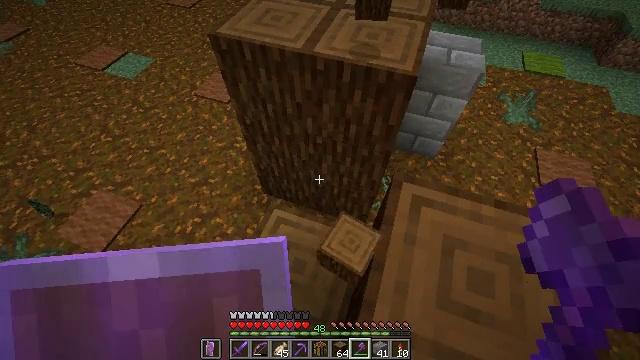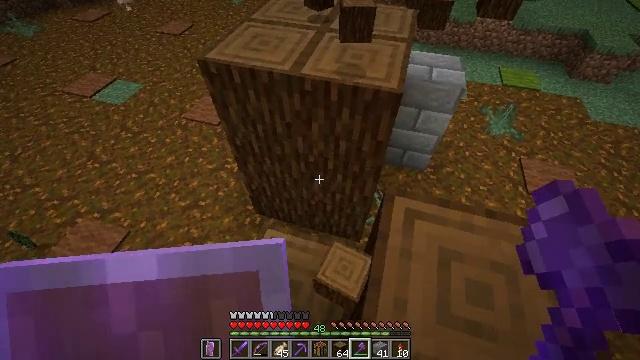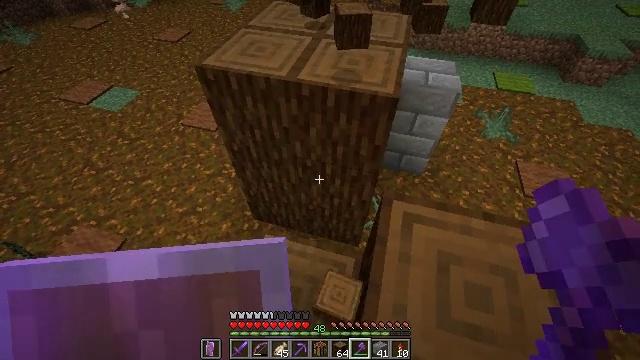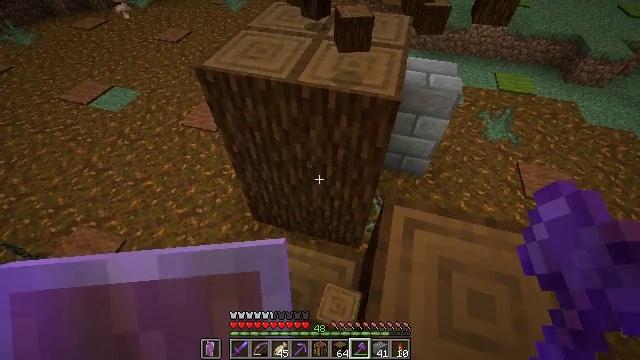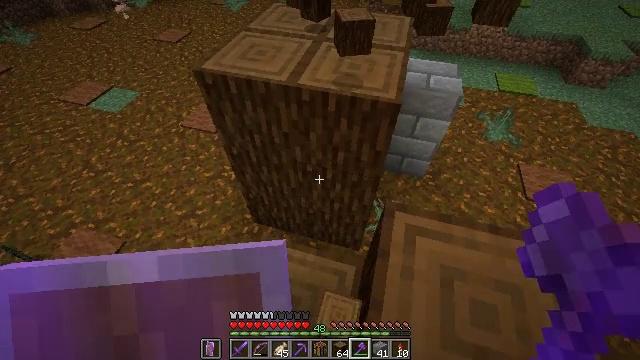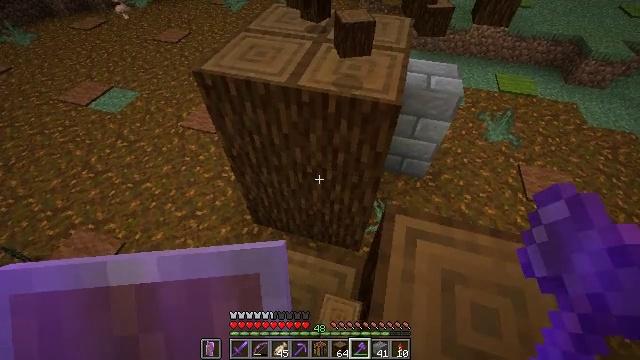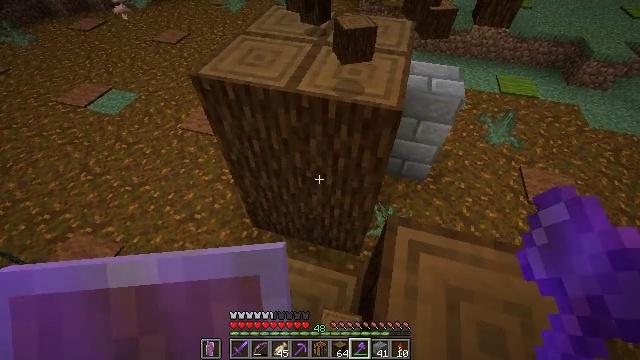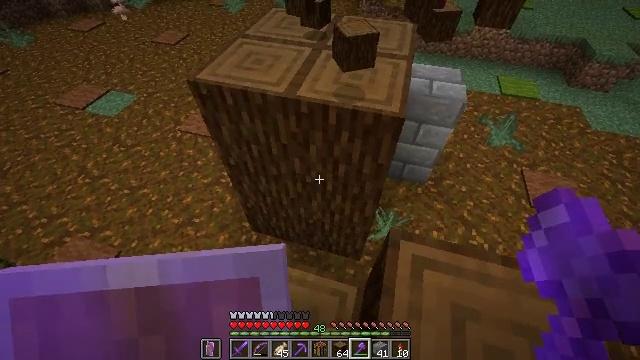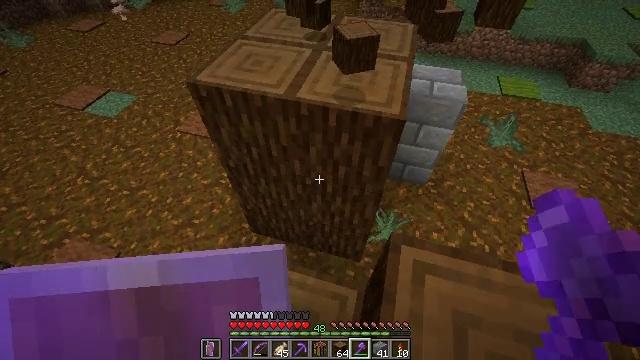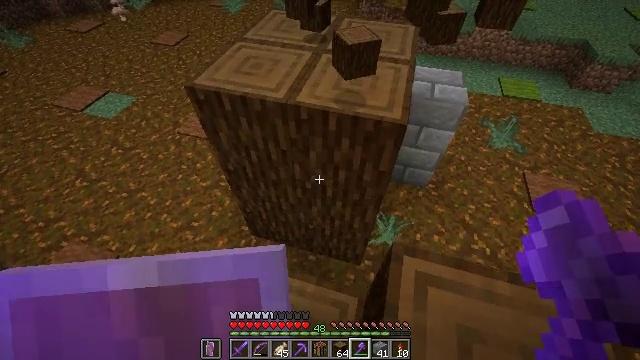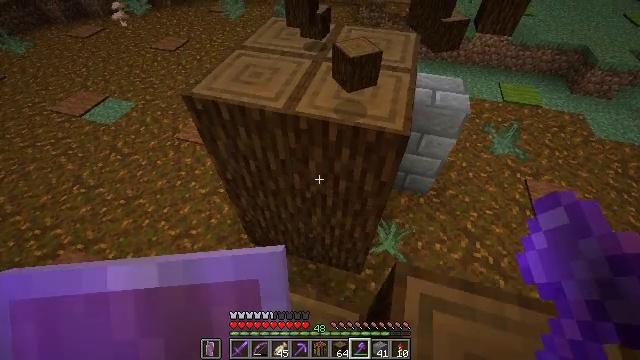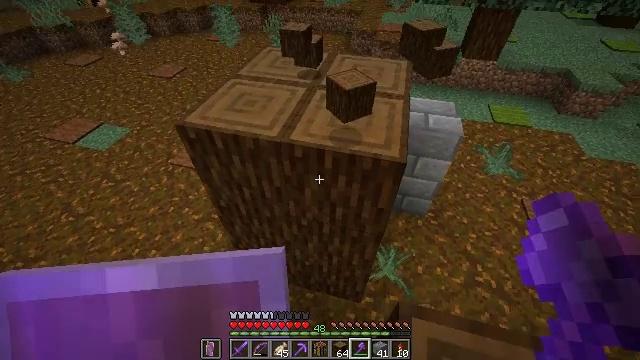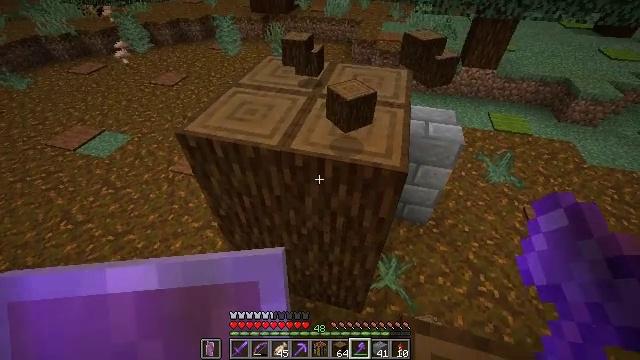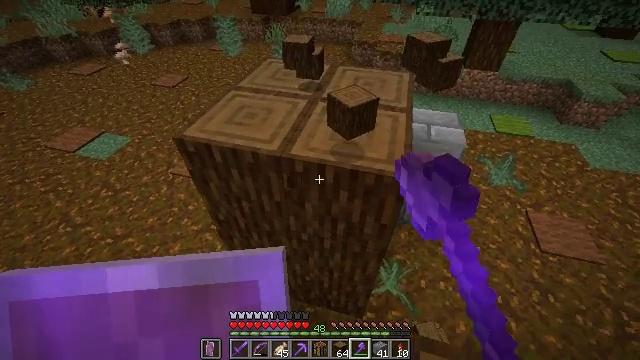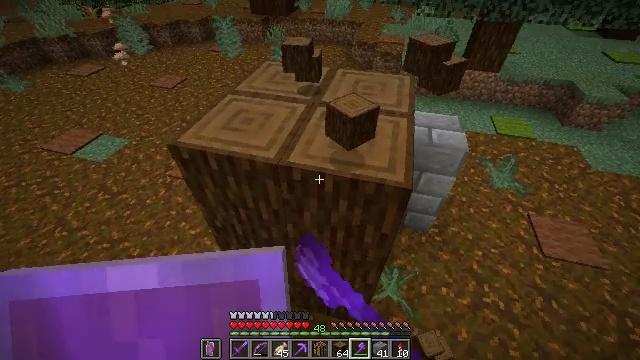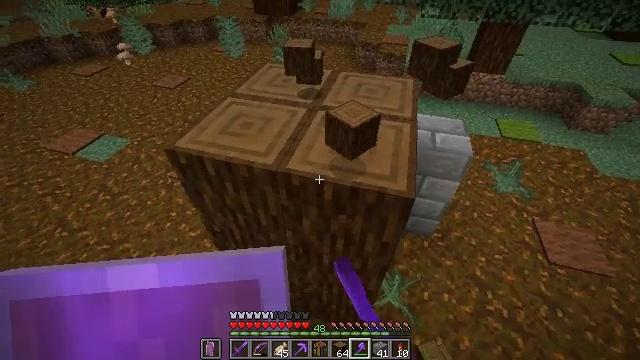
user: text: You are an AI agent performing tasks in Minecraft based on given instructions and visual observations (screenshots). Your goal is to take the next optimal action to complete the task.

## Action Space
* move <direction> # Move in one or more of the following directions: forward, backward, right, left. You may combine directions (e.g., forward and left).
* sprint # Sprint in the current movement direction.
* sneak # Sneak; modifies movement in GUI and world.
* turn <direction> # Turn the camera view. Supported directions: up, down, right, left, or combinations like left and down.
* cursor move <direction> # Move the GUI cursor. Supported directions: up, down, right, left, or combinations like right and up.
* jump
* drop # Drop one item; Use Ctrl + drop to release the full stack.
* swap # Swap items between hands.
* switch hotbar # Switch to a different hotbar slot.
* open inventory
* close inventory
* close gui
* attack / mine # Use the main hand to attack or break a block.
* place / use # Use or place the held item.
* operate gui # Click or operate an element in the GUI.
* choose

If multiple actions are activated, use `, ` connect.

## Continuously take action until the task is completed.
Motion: motion action
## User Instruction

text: Harvest the spruce log from a tree trunk.
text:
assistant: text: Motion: sneak, turn right and up
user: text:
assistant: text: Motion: sneak, turn up
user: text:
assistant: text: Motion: move forward, sneak
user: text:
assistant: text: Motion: move forward, sneak
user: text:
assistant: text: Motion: move forward, sneak
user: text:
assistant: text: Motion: move forward, sneak
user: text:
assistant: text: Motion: move forward, sneak
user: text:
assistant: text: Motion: move forward, sneak
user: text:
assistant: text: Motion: move forward, sneak
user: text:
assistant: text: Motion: move forward, sneak
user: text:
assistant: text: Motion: move forward, sneak, turn right and up
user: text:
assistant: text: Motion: move forward, sneak, turn up, attack / mine
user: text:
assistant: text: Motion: move forward, sneak, attack / mine
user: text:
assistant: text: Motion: move forward, sneak, attack / mine
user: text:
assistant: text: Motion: move forward, sneak, attack / mine
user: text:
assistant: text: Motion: move forward, sneak, turn left, attack / mine
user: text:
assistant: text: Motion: move forward, sneak, turn left, attack / mine
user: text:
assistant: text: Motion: move forward, sneak, turn left, attack / mine
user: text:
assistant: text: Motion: move forward, sneak, attack / mine
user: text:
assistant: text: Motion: move forward, sneak, attack / mine
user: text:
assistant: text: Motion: move forward, sneak, attack / mine
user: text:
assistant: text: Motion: move forward, sneak, attack / mine
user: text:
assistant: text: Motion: move forward, sneak, attack / mine
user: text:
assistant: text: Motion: move forward, sneak, attack / mine
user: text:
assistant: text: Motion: move forward, sneak, attack / mine
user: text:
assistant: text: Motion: move forward, sneak, turn right and up, attack / mine
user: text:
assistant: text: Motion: move forward, sneak, turn right and up, attack / mine
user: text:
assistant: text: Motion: move forward, sneak, attack / mine
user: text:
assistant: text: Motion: move forward, sneak, attack / mine
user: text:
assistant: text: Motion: move forward, sneak, attack / mine